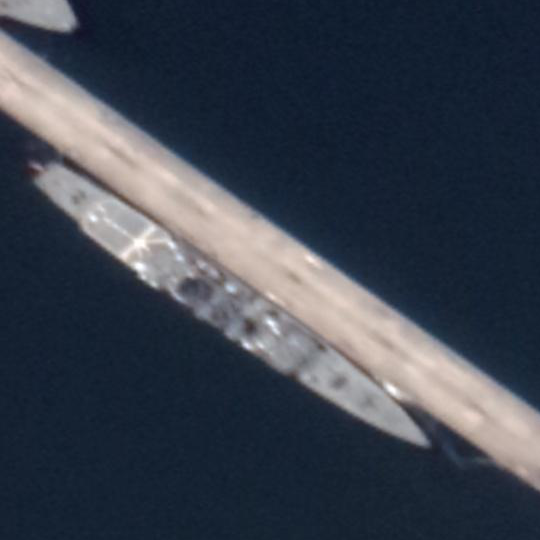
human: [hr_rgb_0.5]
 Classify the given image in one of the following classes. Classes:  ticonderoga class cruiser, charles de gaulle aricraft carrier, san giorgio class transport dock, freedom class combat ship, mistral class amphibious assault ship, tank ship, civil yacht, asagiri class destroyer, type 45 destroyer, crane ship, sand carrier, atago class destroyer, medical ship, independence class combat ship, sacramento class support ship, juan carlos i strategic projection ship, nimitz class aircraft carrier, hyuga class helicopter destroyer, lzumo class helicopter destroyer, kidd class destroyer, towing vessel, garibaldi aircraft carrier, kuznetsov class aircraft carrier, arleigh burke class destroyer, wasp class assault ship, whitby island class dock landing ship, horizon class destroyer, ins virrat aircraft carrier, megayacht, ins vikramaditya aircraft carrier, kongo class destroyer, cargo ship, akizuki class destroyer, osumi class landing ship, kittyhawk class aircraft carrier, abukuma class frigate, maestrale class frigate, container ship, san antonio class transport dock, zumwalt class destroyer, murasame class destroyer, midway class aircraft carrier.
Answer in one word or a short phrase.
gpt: Abukuma class frigate